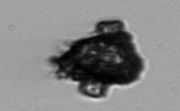
Label: Delphineis